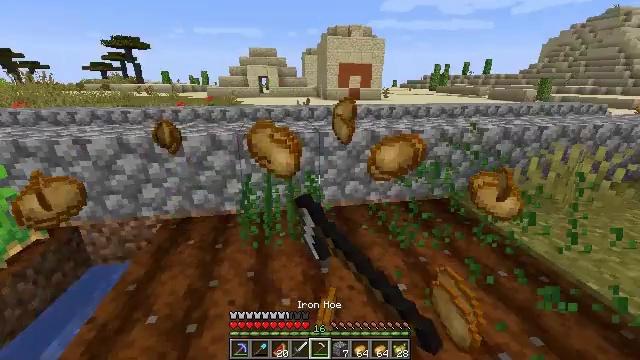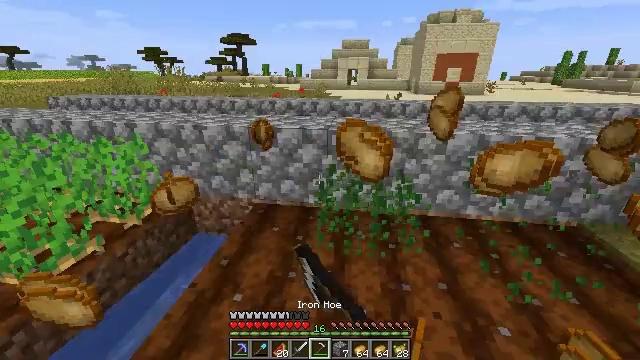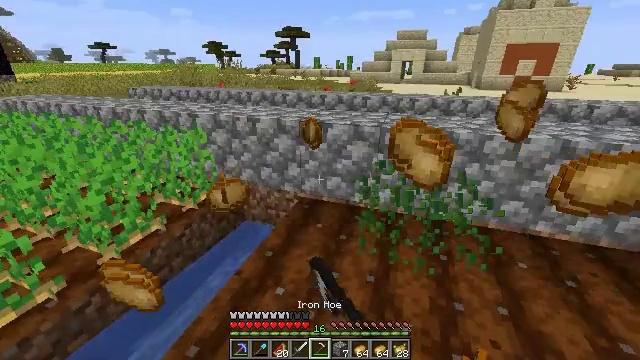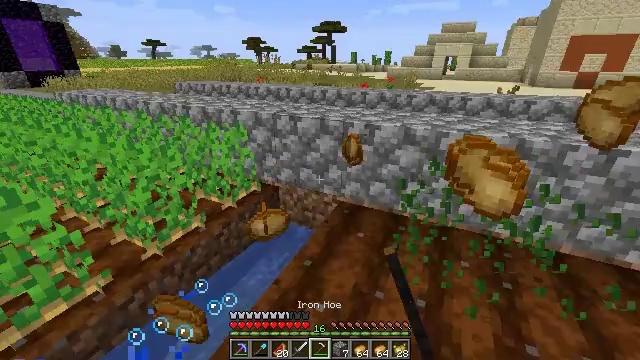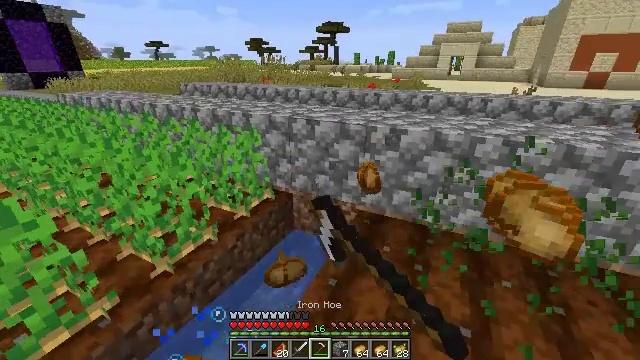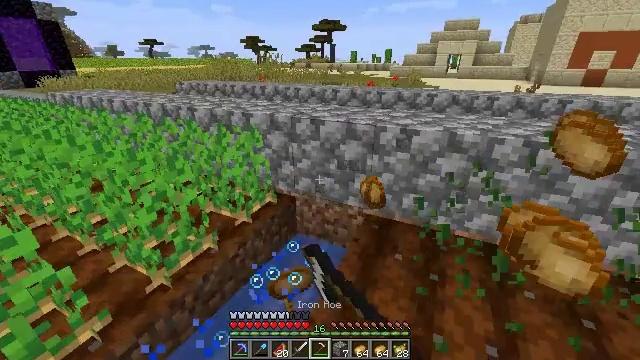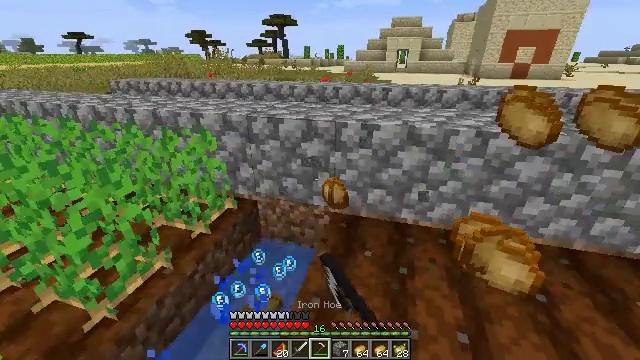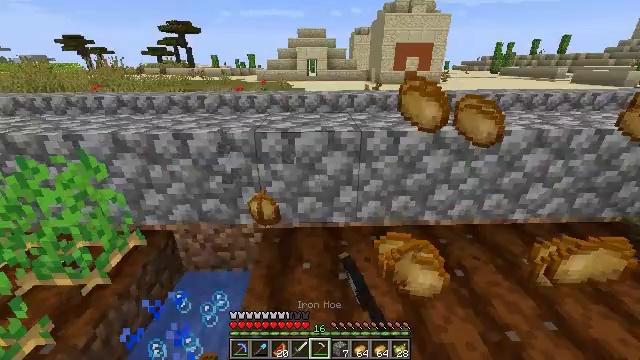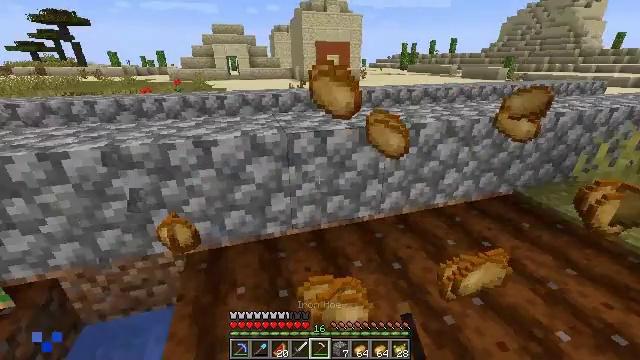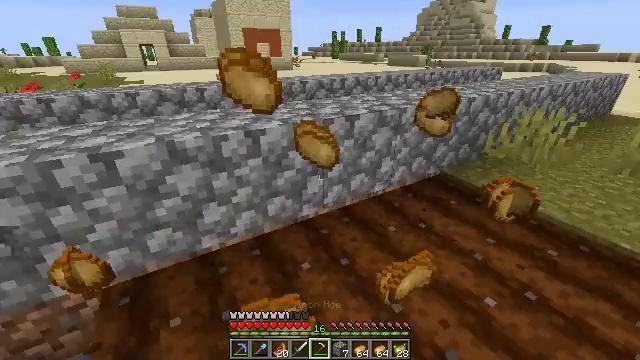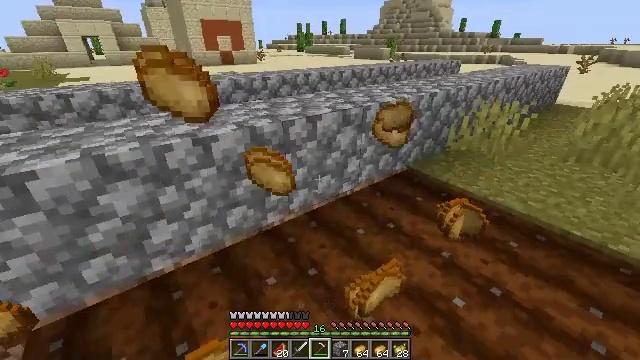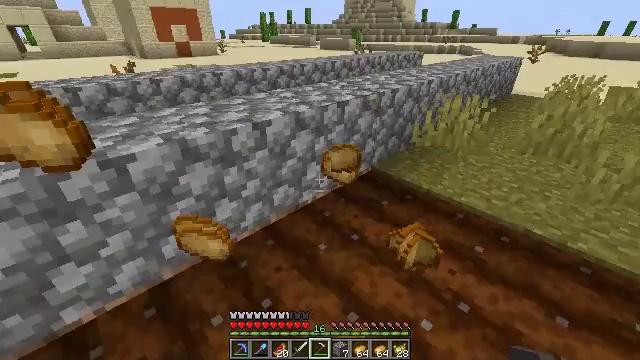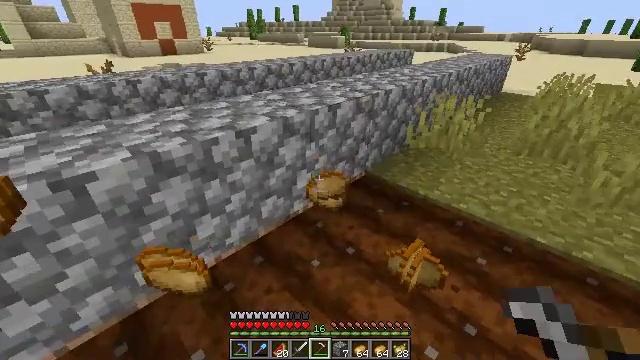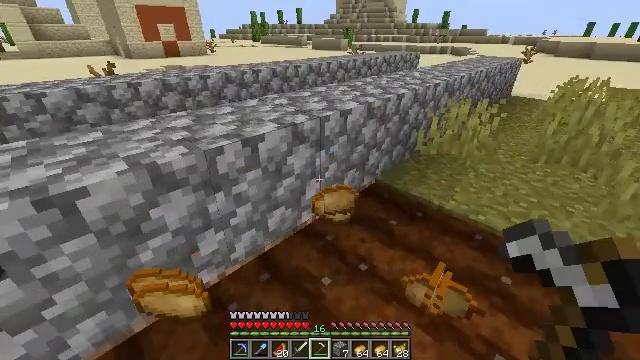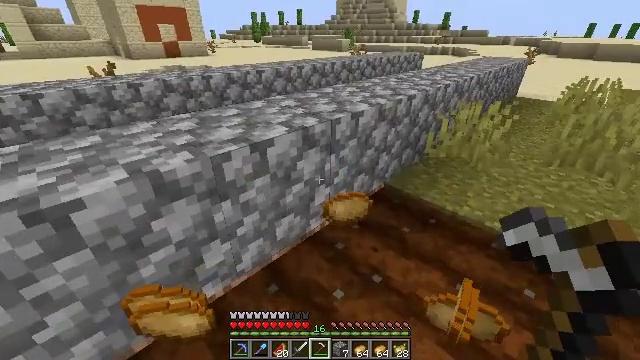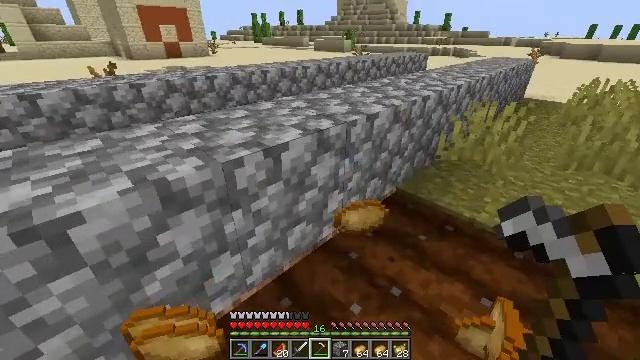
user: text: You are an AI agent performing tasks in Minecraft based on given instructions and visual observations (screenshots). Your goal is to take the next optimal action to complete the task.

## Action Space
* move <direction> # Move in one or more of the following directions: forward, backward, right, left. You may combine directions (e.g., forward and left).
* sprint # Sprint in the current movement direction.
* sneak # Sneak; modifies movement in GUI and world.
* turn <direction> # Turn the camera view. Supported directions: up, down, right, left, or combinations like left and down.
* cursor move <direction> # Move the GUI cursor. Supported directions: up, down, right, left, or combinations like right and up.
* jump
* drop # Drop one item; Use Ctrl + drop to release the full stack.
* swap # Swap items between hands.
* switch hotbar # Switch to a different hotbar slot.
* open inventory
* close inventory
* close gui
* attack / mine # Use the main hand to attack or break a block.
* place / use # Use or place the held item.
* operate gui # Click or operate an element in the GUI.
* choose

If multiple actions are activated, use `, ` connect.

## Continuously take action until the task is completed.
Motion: motion action
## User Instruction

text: Harvest potatoes.
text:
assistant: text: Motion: move forward and move left, turn left and down, attack / mine
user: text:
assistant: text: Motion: move forward and move left, turn left and down, attack / mine
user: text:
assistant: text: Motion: move forward and move left, turn left, attack / mine
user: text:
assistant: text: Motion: move forward and move left, attack / mine
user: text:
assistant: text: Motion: move forward and move left, attack / mine
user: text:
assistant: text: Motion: move forward and move right, turn right, attack / mine
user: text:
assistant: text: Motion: move forward and move right, turn right and up
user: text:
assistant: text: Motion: move forward and move right, turn right
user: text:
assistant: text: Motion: move forward and move right, turn right and down
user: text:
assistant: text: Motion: move forward and move right, turn right and down
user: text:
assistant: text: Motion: move forward, turn right and down
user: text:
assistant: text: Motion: move forward and move left, turn right
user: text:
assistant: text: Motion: move forward and move left
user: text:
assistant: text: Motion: move forward and move left
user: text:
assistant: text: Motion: move forward and move left
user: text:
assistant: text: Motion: move forward and move left
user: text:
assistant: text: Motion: move forward and move left, turn left
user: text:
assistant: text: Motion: move forward, turn right
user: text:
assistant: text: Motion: move forward, turn right and up
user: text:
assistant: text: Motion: move forward, turn right and up
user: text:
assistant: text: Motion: move forward, turn right
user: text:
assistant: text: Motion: move forward, turn right
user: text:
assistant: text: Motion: move forward, turn right
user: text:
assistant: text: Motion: move forward and move left
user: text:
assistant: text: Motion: move forward and move left
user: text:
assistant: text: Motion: move forward and move left
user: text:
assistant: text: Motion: move forward and move left
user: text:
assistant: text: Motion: move forward and move left
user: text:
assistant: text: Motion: move forward, turn right and up
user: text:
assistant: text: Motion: move forward, turn right and up